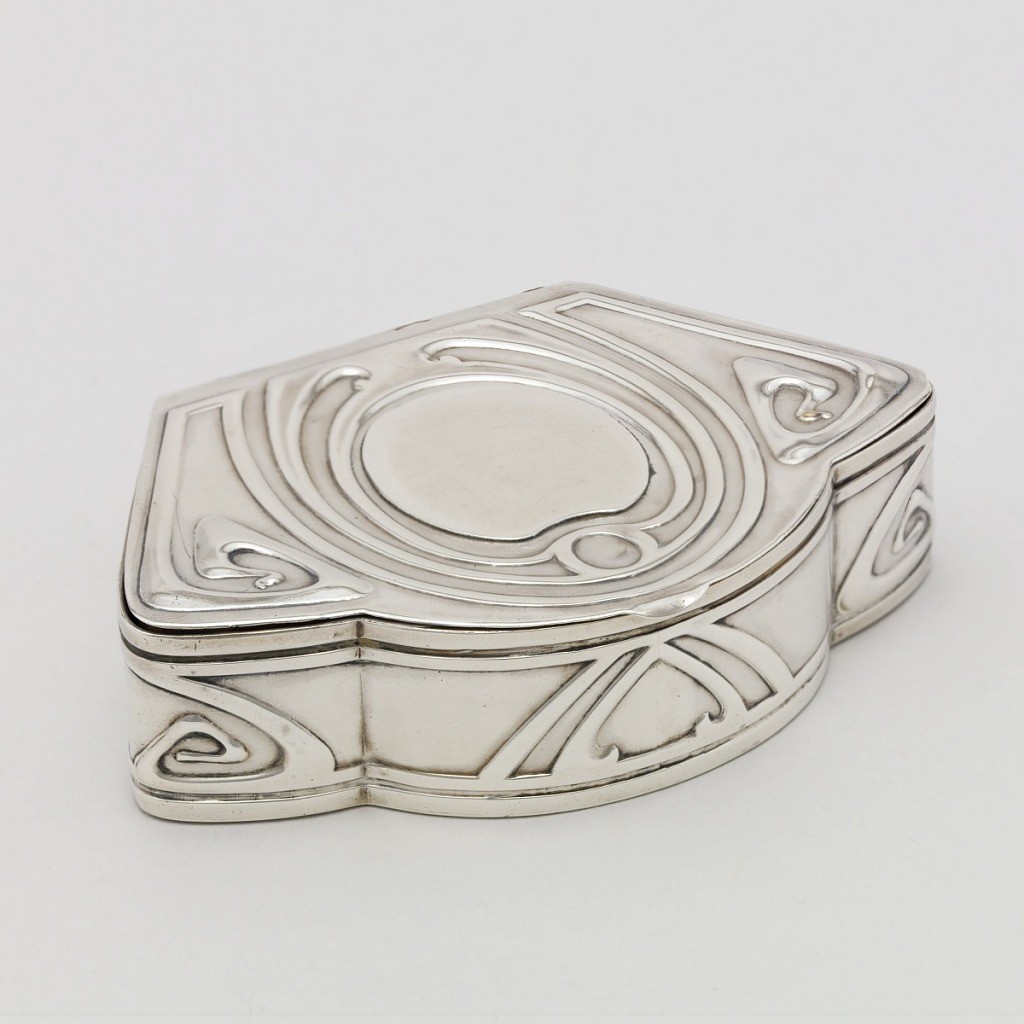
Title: Box
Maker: Black, Starr and Frost Co., American, founded 1810
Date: ca. 1900
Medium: silver
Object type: box
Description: Flat, irregular shape; lid hinged at back side.  Relief decoration on sides and lid of curving lines with whiplash terminals.